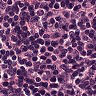
Metastatic tissue present: no